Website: walmart
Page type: store-pickup
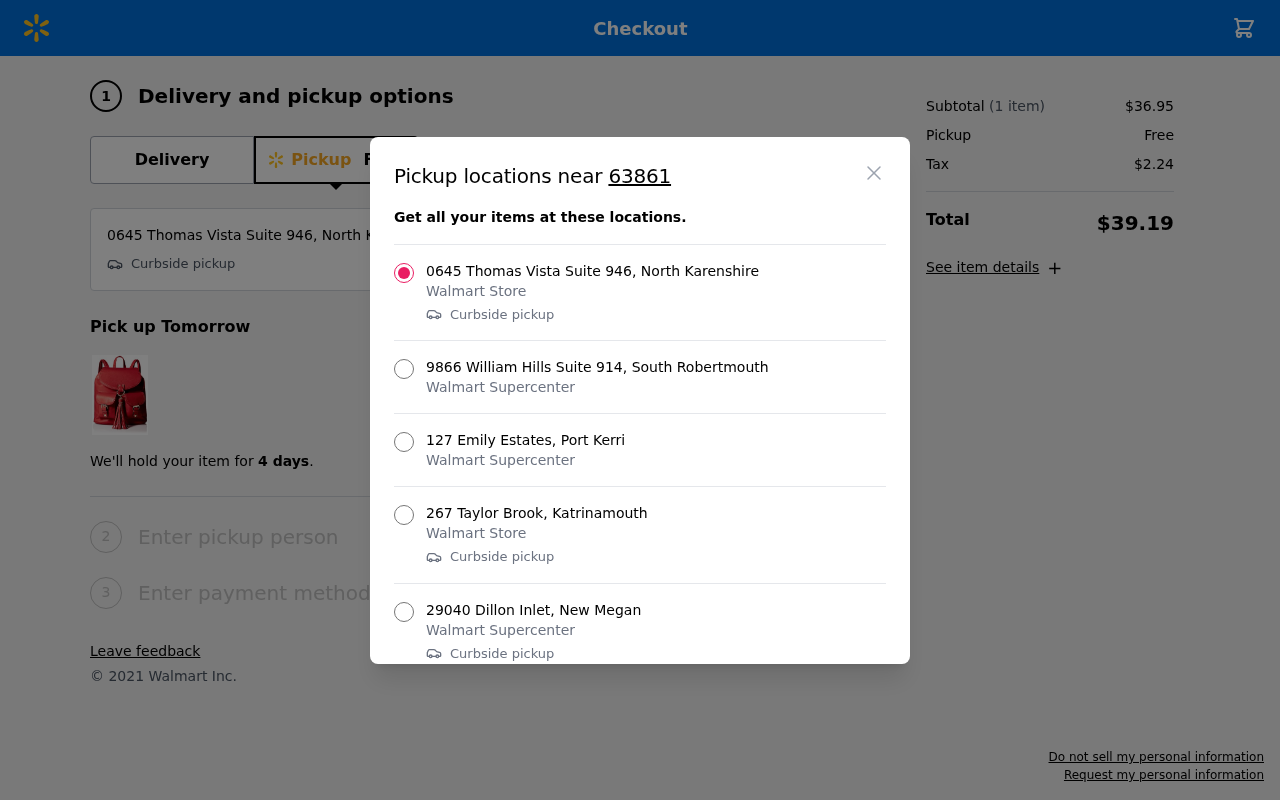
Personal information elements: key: PII_LOCATION1_CITY
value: North Karenshire
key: PII_LOCATION1_STREET
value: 0645 Thomas Vista Suite 946
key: PII_LOCATION2_CITY
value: South Robertmouth
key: PII_LOCATION2_STREET
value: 9866 William Hills Suite 914
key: PII_LOCATION3_CITY
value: Port Kerri
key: PII_LOCATION3_STREET
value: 127 Emily Estates
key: PII_LOCATION4_CITY
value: Katrinamouth
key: PII_LOCATION4_STREET
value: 267 Taylor Brook
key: PII_LOCATION5_CITY
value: New Megan
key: PII_LOCATION5_STREET
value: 29040 Dillon Inlet
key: PII_POSTCODE
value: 63861
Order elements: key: ORDER_NUM_ITEMS
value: (1 item)
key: ORDER_SUBTOTAL
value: $36.95
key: ORDER_SHIPPING_COST
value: Free
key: ORDER_TAX
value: $2.24
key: ORDER_TOTAL
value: $39.19